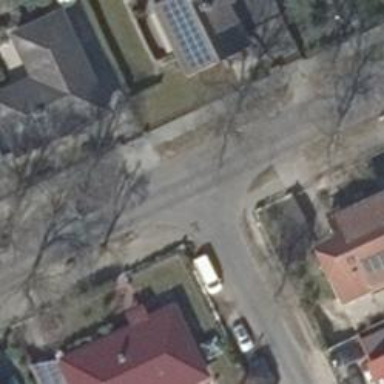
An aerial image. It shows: Footway.